Question: Given the schema:

What I need is having every 'user_identities.belongs_to' reference an 'users.id'.
At the same time, every 'users' has a 'primary_identity' as shown in the picture.
However when I try to add this reference with 'ON DELETE NO ACTION ON UPDATE NO ACTION', MySQL says
> #1452 - Cannot add or update a child row: a foreign key constraint fails ('yap'.'#sql-a3b_1bf', CONSTRAINT '#sql-a3b_1bf_ibfk_1' FOREIGN KEY ('belongs_to') REFERENCES 'users' ('id') ON DELETE NO ACTION ON UPDATE NO ACTION)
I suspect this is due to the circular dependency, but how could I solve it ( maintain referential integrity)?
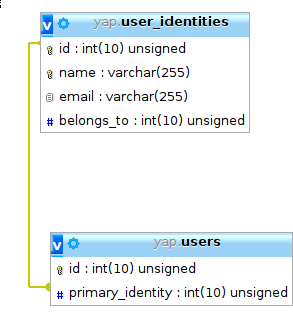
Answer: The only way to solve this (at least with the limited capabilities of MySQL) to allow 'NULL' values in both FK columns. Creating a new user with a primary identity would then look something like this:
'''
insert into users (id, primary_identity)
values (1, null);
insert into identities (id, name, belongs_to)
values (1, 'foobar', 1);
update users
set primary_identity = 1
where id = 1;
commit;
'''
The only drawback of this solution is that you cannot force that a user has a primary identity (because the column needs to be nullable).
'is_primary'